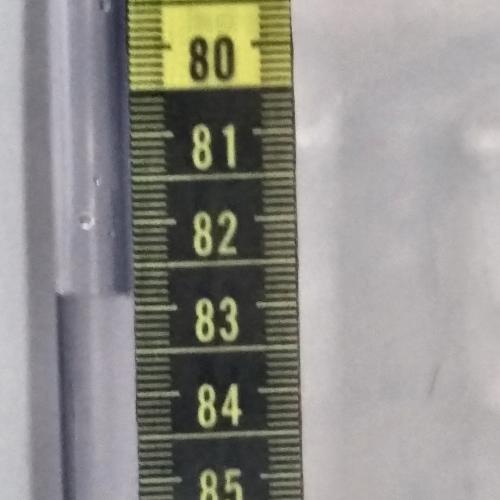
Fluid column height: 82.8 cm